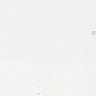
Metastatic tissue present: no